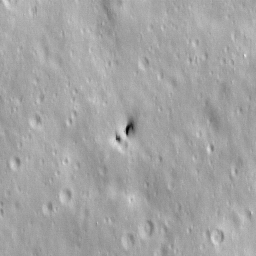
Pit: Stevinus 8
Host crater: Stevinus
Host type: impact_melt
Lunar coordinates: latitude -32.309, longitude 54.661